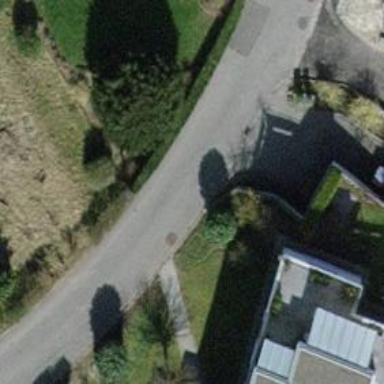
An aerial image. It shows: Residential road.